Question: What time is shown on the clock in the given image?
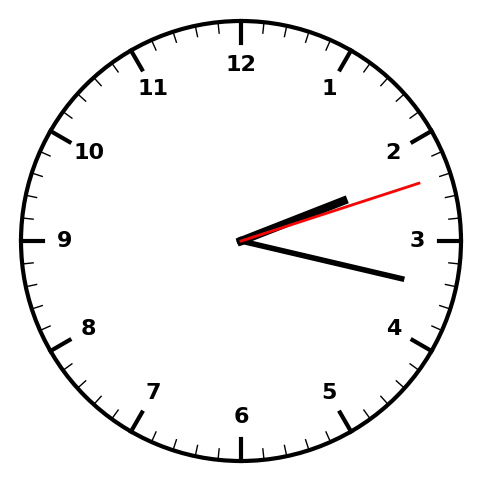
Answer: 02:17:12